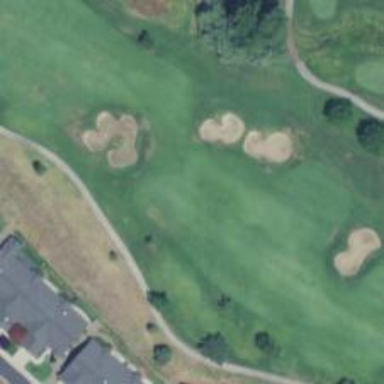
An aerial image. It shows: Golf hole.